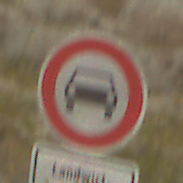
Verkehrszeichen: VerbotKraftwagen
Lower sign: BesondereFahrzeugeUndTransportgueter6
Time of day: Midday
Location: Outdoor (Beach)
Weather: PartlyCloudy
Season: NotSpecified
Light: Natural